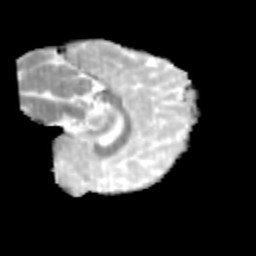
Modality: MD
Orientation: sagittal
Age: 9
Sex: female
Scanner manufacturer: siemens
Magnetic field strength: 3 T
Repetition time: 3.8 s
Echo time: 0.07 s